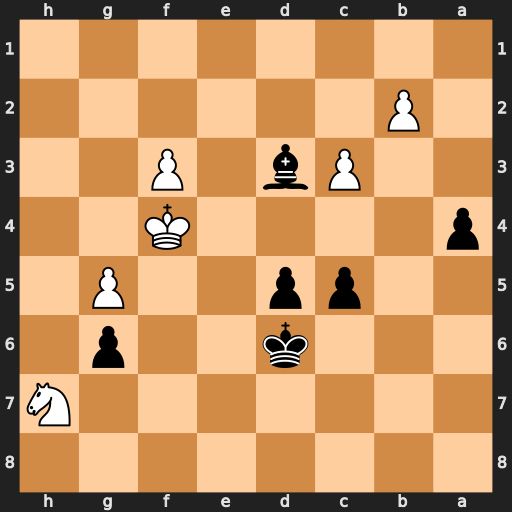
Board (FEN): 8/7N/3k2p1/2pp2P1/p4K2/2Pb1P2/1P6/8
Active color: b
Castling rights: -
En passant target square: -
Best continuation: d4 cxd4 cxd4